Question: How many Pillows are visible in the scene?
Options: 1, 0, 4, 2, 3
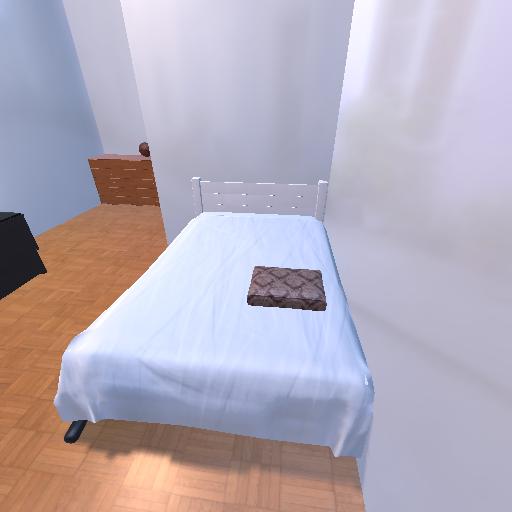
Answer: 1